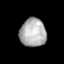
Tissue: lung
Cell type: Epithelial cells
Senescence score: 0.1583
Nuclear area (px): 732
Mean DAPI intensity: 174.489